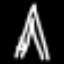
Label: The Eiffel Tower